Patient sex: M
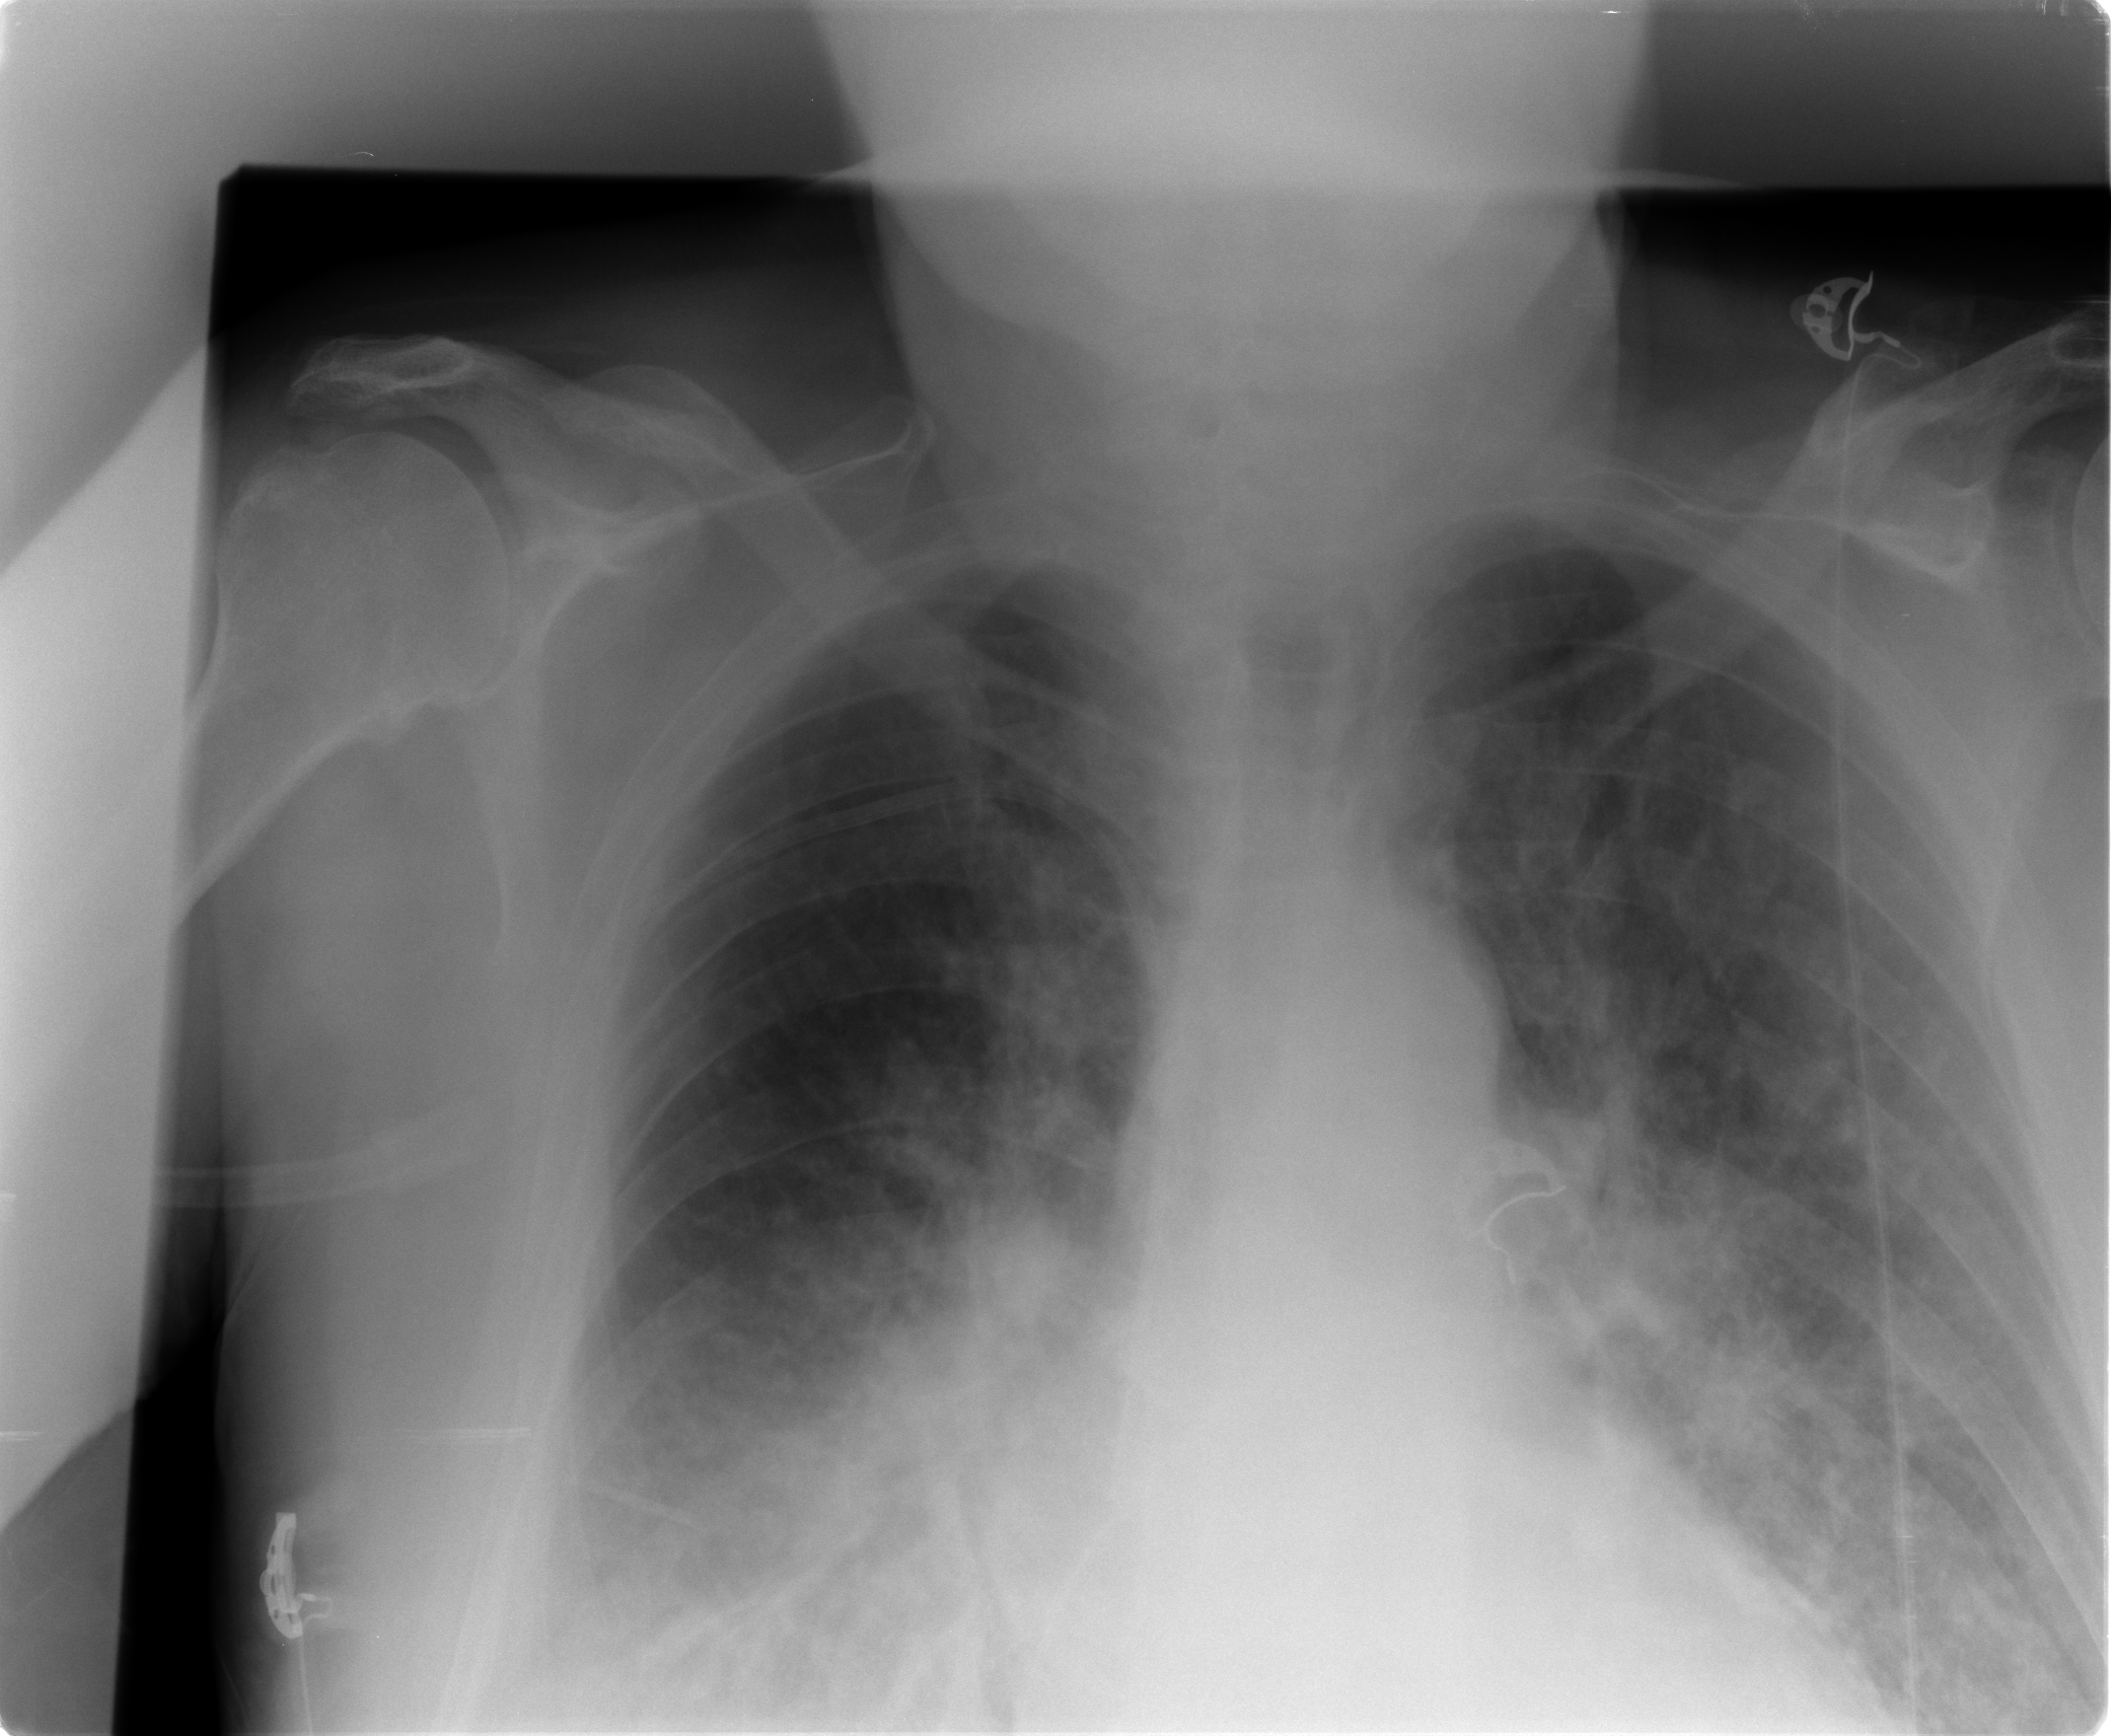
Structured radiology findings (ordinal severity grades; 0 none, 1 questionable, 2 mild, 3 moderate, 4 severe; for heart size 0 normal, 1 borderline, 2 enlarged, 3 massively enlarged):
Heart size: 1
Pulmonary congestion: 2
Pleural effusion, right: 2
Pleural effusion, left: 1
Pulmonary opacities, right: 2
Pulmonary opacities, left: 2
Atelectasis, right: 2
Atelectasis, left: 2